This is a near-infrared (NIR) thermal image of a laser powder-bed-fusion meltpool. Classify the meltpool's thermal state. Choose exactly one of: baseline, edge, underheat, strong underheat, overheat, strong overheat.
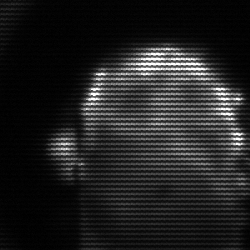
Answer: baseline